Field crop: tomato
Growth stage: 1
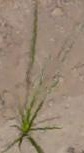
Species: cyperus